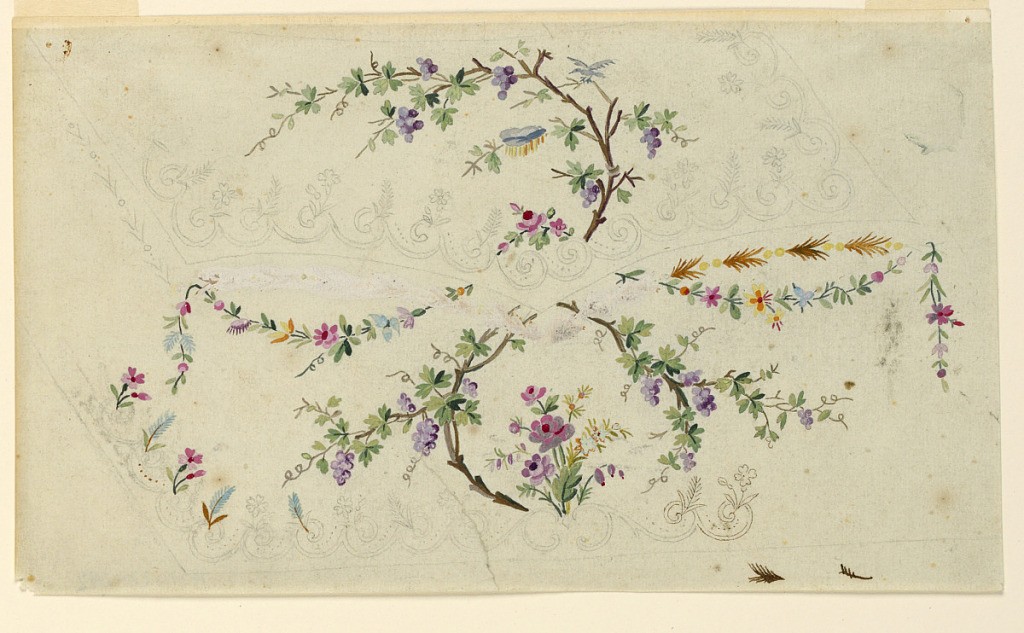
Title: Design for the Embroidery of a Man's Waistcoat of the "Fabrique de St. Ruf", Unfinished
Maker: Fabrique de Saint Ruf, Lyon, France
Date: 1785–1795
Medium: Graphite, pen and ink, brush and gouache on paper
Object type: Drawing
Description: Left bottom corner: "Running dogs", from which, alternately, flowers and leaves and a bunch of flowers in the bottom center rise, are at the edges. A vine stem with bunches of blue grapes in a scrolling scheme rises from the bottom into the pocket. A bird and a fringed cloth upon boughs. Flower festoons are suspended from a rose bough in the bottom center of the pocket. The greater part of a garland under the pocket has been invalidated by white color.